Question: i am developing a website and I want to know if there is a plugin with a button for: Goto Flicker Page, like the image below

Is there any jquery plugin that can do this?
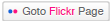
Answer: add the link on the image of your flickr account, there is no plugin for this like "Facebook Like" button.